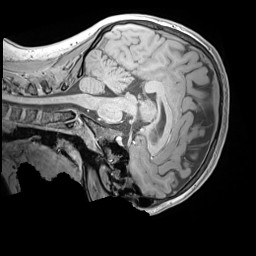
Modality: MP2RAGE
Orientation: sagittal
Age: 12
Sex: male
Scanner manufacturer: siemens
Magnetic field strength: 3 T
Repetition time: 4 s
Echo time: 0.00303 s